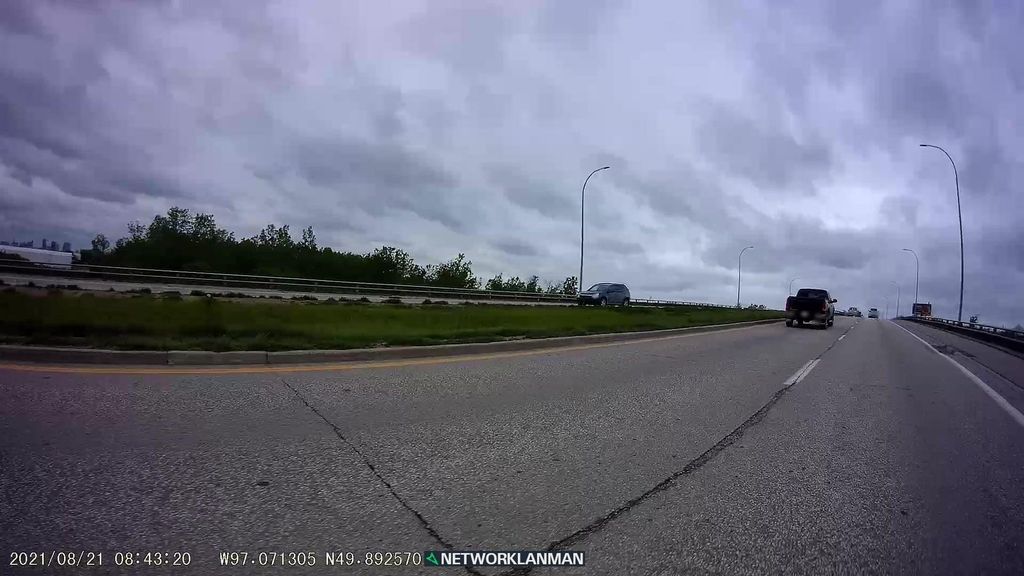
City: winnipeg